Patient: sex M, age 61
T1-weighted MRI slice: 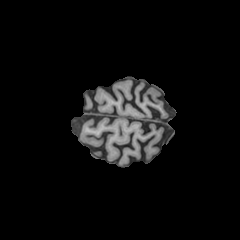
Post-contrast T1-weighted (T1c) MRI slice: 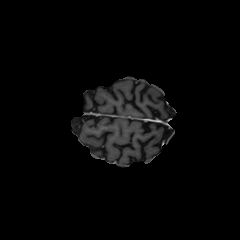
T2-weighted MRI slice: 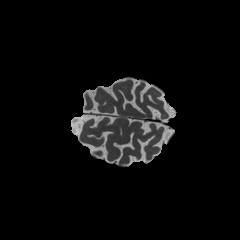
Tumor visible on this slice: no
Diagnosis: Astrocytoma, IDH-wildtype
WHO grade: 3